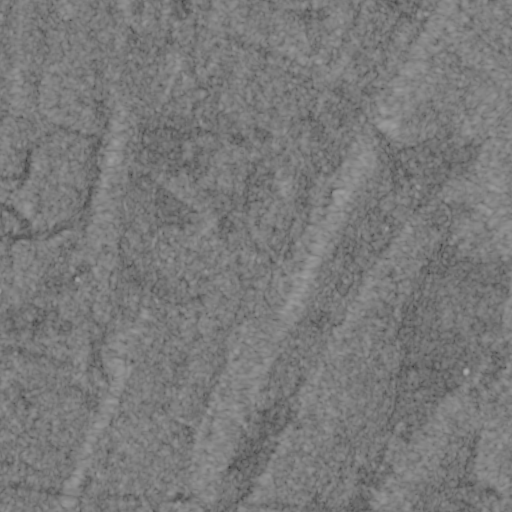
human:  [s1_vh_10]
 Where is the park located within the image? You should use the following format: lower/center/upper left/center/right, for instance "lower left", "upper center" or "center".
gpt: The park is located in the upper left of the image.
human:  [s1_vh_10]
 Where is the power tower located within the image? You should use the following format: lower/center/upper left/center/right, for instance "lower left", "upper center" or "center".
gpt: The power tower is located in the lower left of the image.
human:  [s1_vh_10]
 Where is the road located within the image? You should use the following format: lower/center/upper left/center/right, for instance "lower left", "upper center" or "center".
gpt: There is no road in the image.

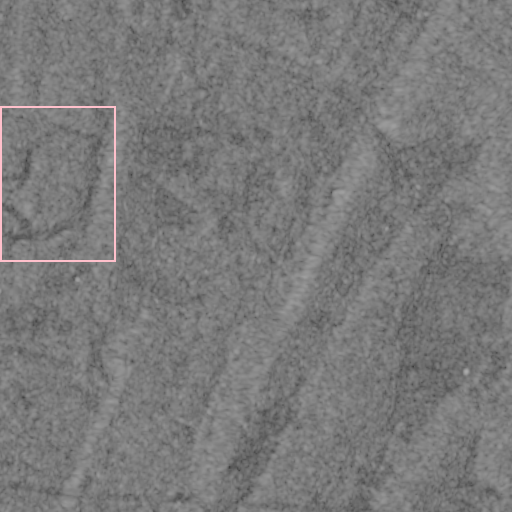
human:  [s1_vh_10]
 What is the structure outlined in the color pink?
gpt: The structure outlined in pink is a park.
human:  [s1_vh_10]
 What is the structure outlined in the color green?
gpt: There is no green outline.